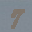
Label: 7